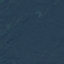
Land use / land cover: Forest